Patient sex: M
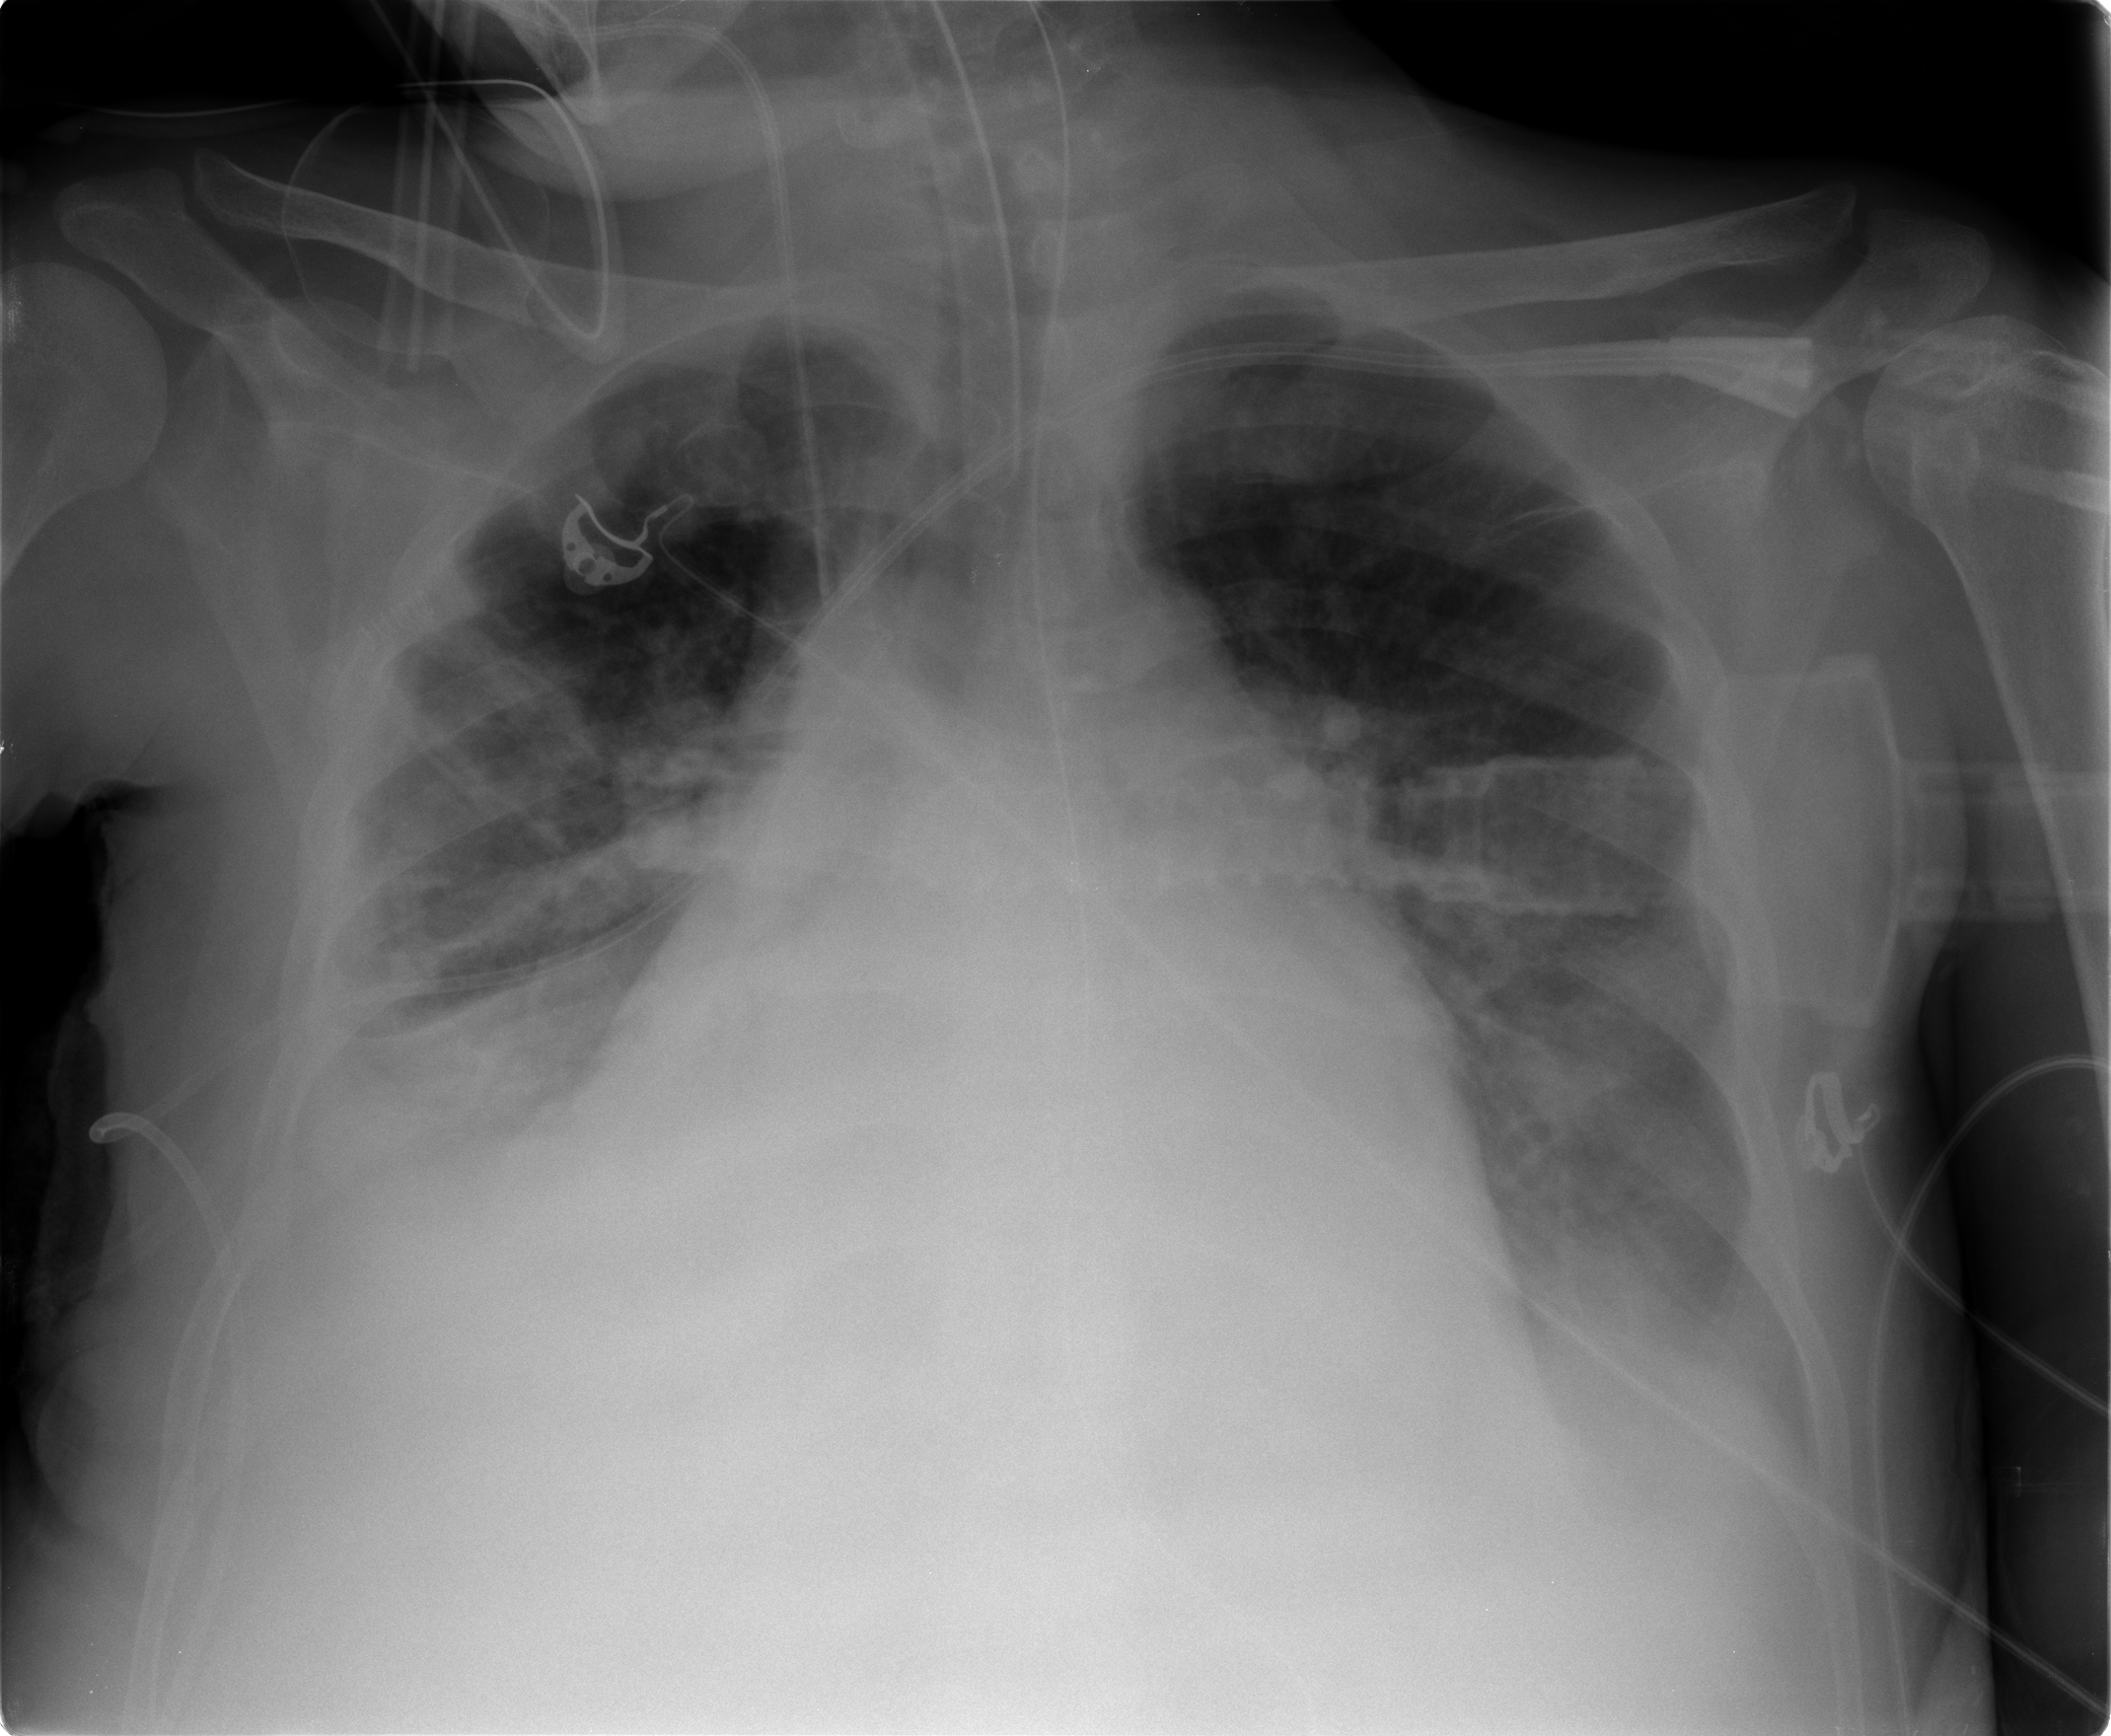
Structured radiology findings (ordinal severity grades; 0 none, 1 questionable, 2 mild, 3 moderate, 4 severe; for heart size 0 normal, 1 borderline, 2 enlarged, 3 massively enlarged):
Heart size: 2
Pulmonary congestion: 2
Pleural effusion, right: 3
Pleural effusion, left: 2
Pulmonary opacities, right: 2
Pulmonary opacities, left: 1
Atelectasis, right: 3
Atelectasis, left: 2